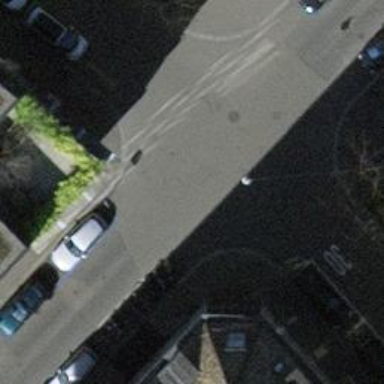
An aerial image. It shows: Residential road with asphalt surface. There are separate sidewalks on both sides and opposite cycleway.